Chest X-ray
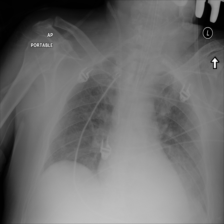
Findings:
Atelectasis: negative
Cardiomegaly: negative
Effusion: negative
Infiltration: positive
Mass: negative
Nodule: negative
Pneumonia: negative
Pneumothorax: negative
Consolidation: negative
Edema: negative
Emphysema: negative
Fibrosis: negative
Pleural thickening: negative
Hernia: negative